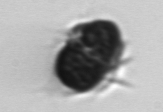
Label: Mesodinium